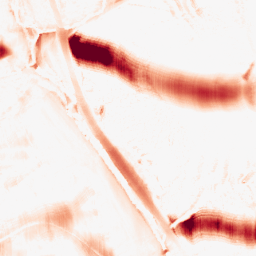
Category: morphological
Decomposition family: morphological_ellipse
Decomposition parameters: operation: opening
width: 50
height: 20
Upsampling method: sinc_hamming
Upsampling parameters: scale: 8
kernel_size: 16
Upsampling scale: 8